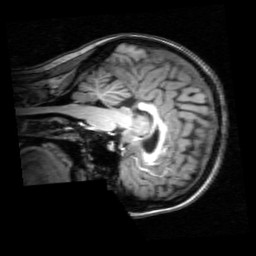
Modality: T1w
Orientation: sagittal
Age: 22
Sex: female
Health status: healthy
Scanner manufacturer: philips
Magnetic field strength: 3 T
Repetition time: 0.008 s
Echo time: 0.0037 s